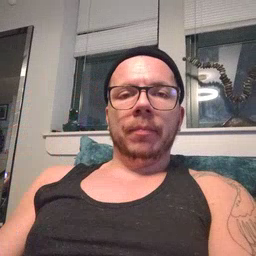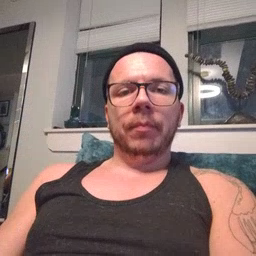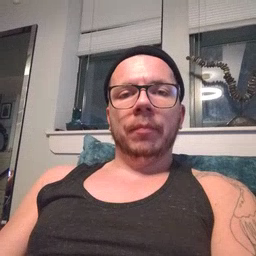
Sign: black